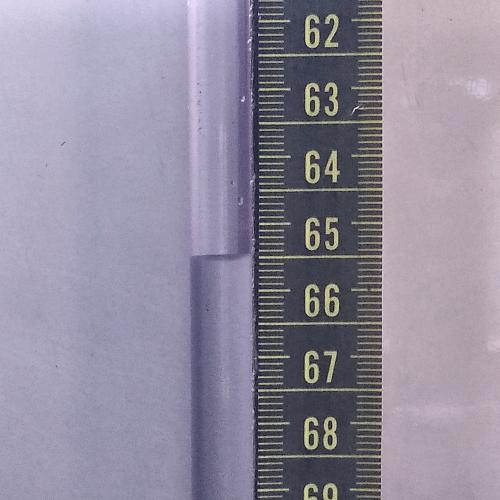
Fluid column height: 65.5 cm